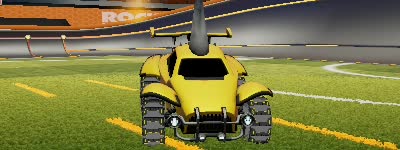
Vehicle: octane